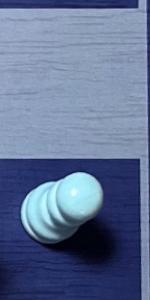
Label: Pawn_White